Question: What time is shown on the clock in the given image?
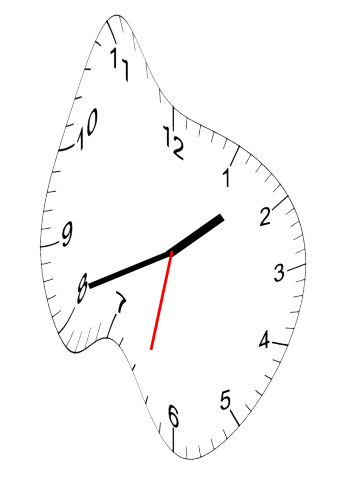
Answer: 01:41:32